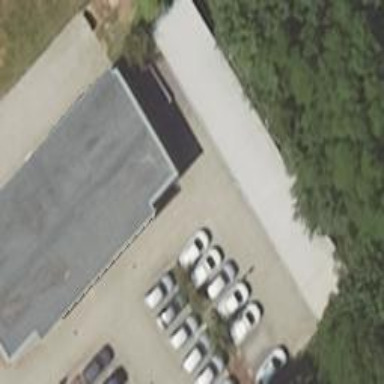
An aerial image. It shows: Group of garages.